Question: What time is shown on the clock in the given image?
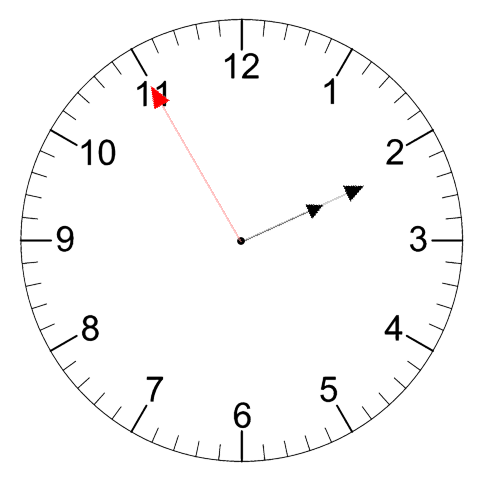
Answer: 02:10:55